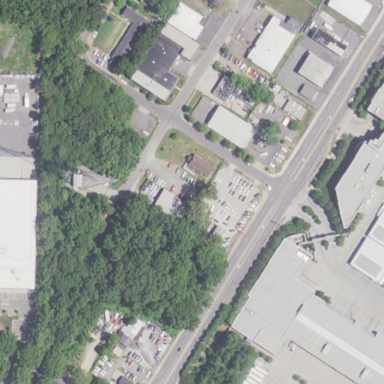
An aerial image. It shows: Transportation building.